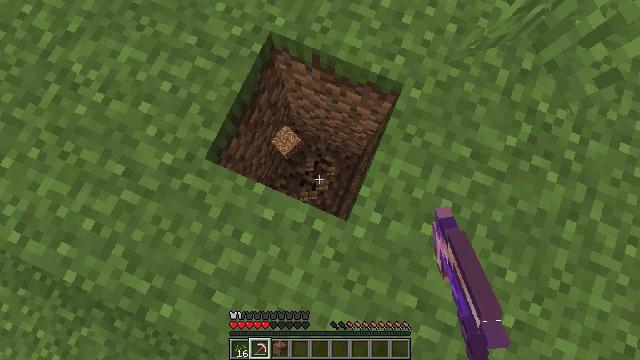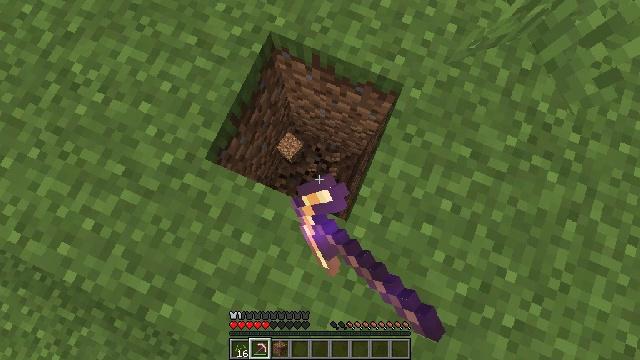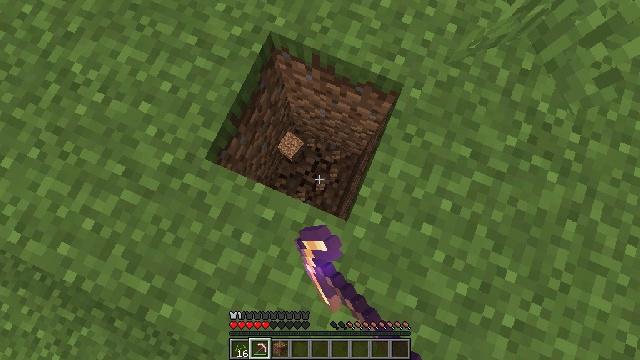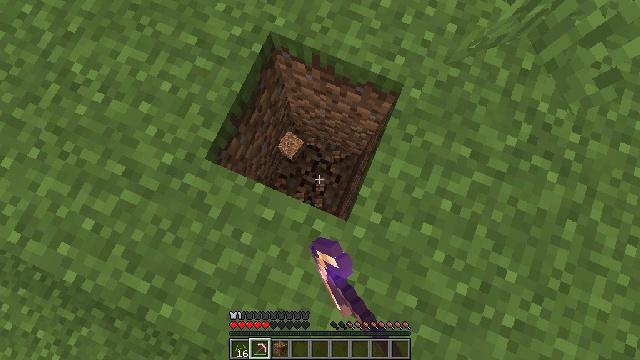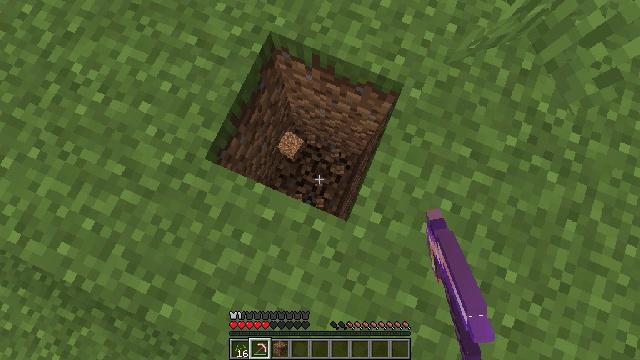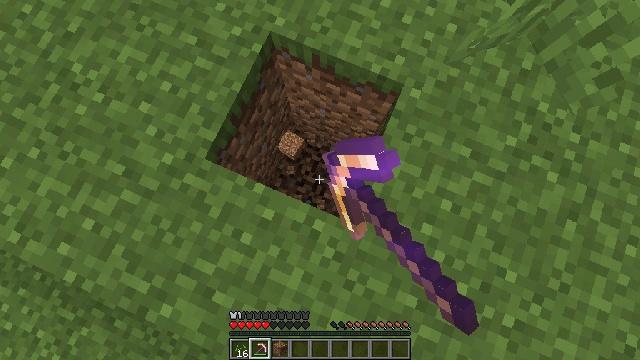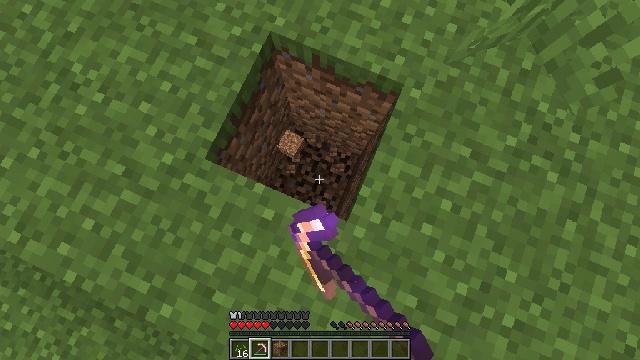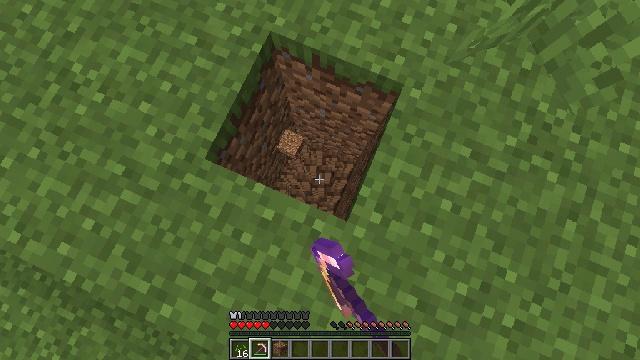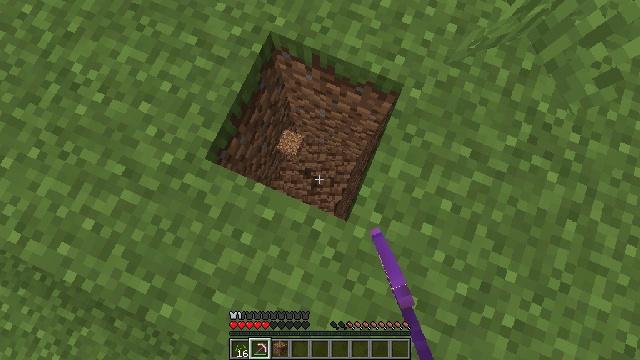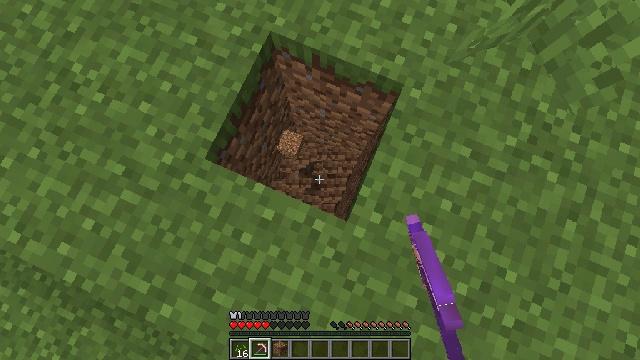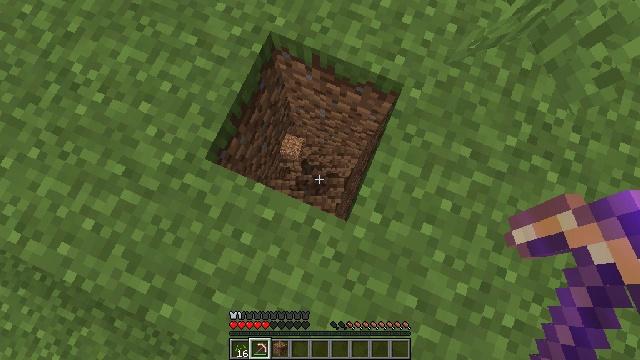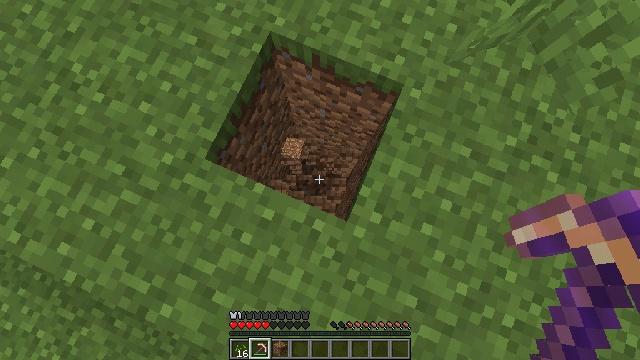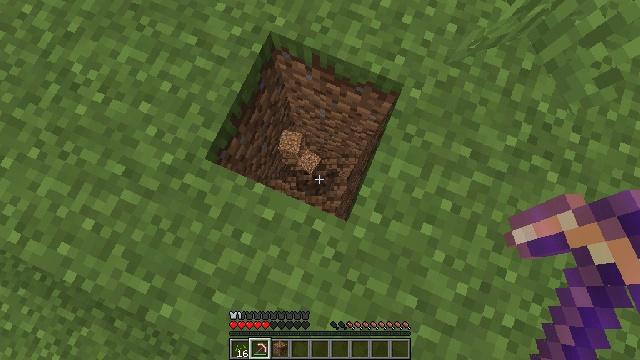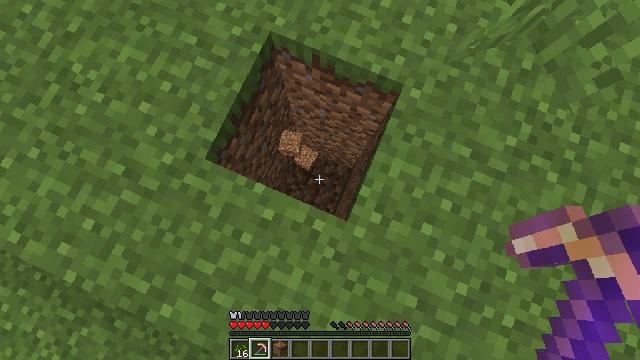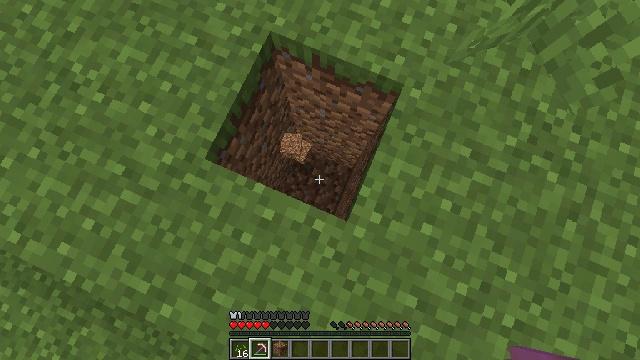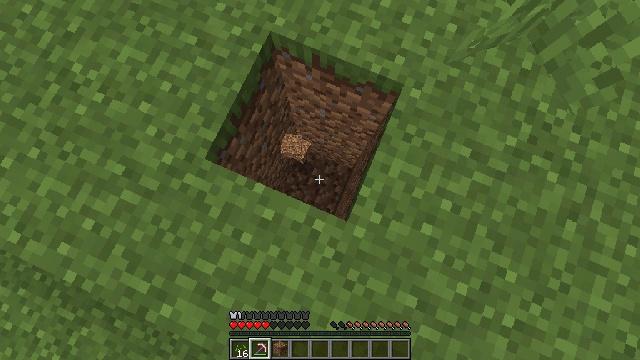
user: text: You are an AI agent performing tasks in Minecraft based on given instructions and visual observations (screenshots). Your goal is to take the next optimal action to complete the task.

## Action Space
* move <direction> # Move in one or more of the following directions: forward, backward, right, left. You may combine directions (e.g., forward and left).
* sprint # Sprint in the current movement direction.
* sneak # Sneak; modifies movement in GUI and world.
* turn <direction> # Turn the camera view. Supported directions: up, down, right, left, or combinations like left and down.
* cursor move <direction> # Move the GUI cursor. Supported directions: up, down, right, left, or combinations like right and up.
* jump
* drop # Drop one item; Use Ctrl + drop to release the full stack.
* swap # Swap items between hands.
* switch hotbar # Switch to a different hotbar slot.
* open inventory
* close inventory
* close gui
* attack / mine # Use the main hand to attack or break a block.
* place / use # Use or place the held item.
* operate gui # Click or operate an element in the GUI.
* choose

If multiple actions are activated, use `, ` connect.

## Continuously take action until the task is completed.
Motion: motion action
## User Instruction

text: Gather dirt.
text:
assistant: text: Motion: attack / mine
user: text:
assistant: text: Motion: attack / mine
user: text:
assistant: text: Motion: attack / mine
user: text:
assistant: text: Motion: attack / mine
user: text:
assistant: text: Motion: attack / mine
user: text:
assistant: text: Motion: attack / mine
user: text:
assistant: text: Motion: attack / mine
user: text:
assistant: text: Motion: attack / mine
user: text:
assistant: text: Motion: attack / mine
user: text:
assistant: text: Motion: attack / mine
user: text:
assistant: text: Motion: attack / mine
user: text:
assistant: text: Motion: attack / mine
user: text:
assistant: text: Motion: attack / mine
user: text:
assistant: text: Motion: attack / mine
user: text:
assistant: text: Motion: attack / mine
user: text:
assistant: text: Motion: attack / mine
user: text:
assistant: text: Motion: attack / mine
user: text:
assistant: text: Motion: attack / mine
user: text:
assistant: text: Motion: attack / mine
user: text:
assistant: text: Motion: attack / mine
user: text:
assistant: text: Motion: attack / mine
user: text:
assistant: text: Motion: attack / mine
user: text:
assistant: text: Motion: attack / mine
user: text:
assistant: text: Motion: attack / mine
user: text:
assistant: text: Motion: attack / mine
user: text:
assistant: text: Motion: attack / mine
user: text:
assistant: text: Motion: attack / mine
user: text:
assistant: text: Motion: attack / mine
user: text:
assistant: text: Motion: no_op
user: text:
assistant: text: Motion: move forward, turn left and down